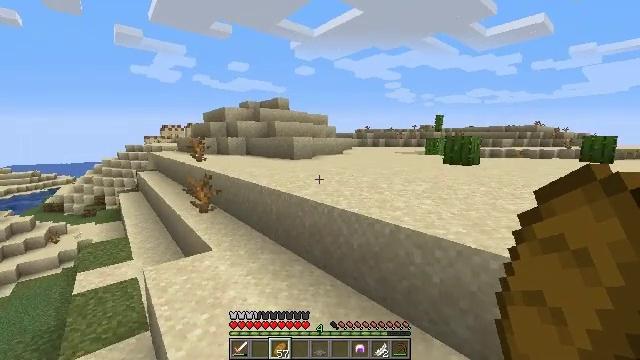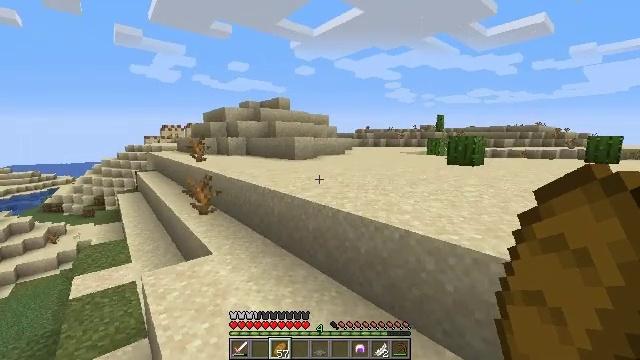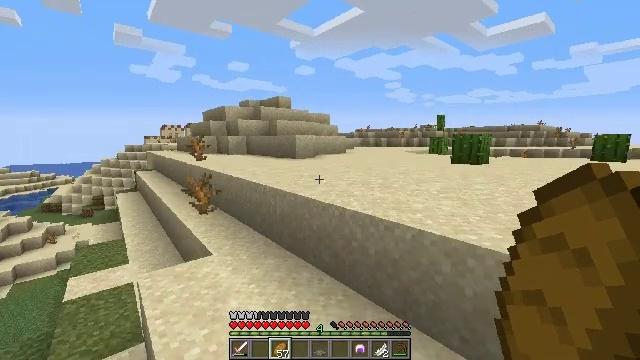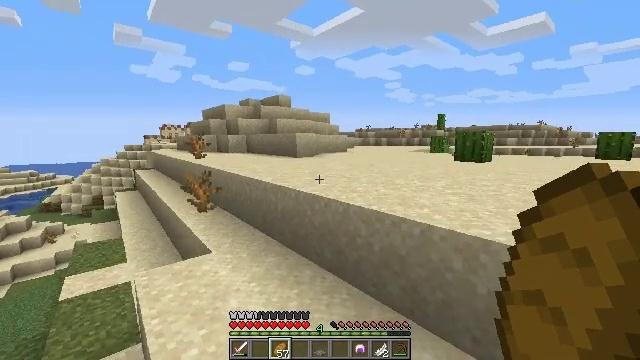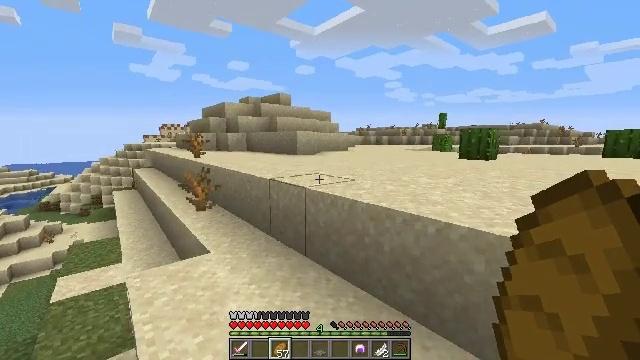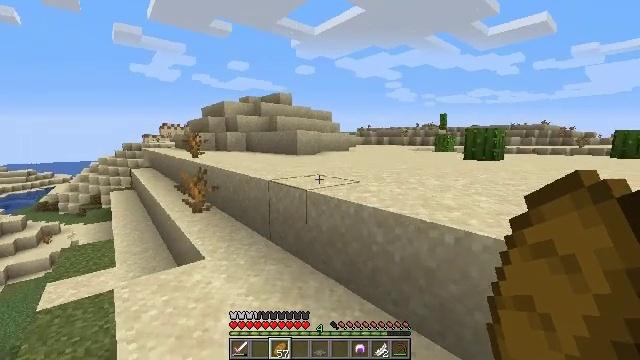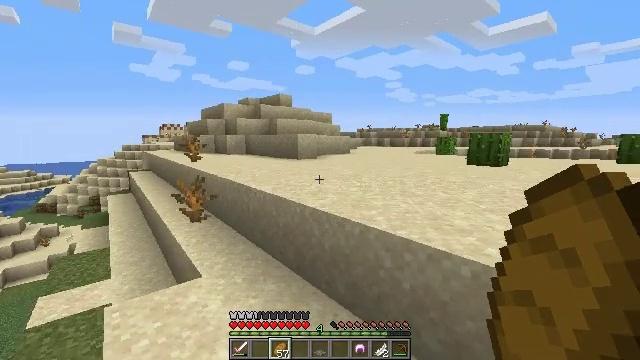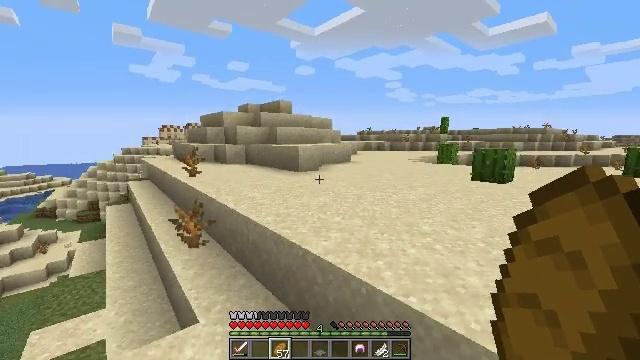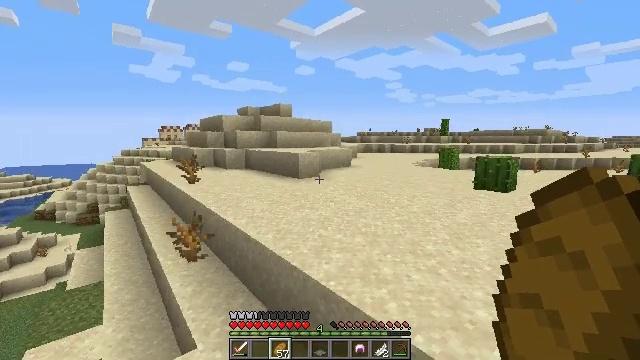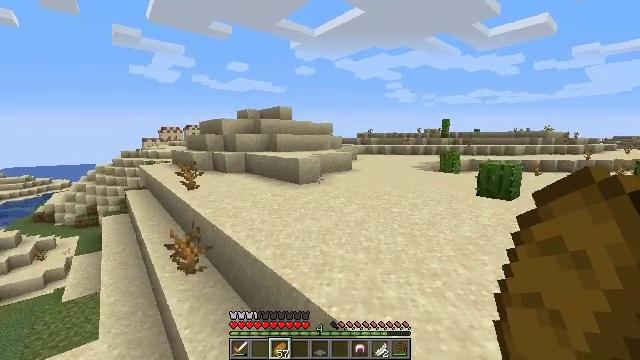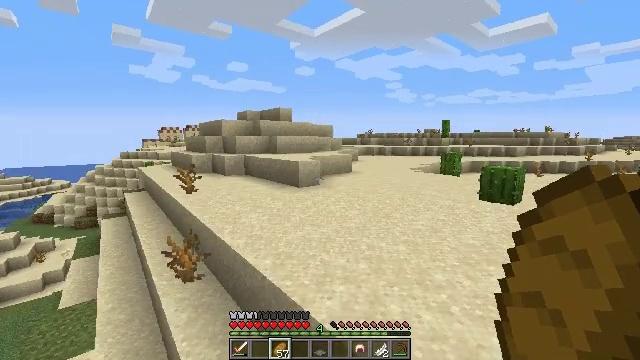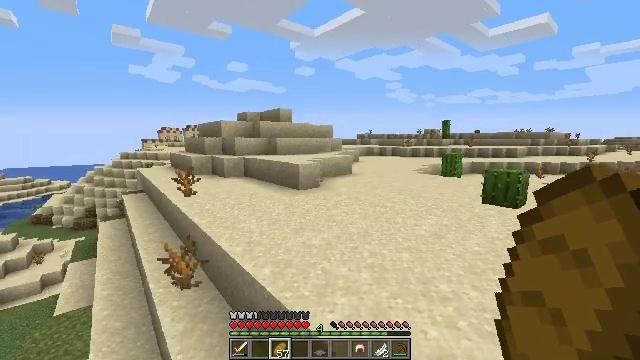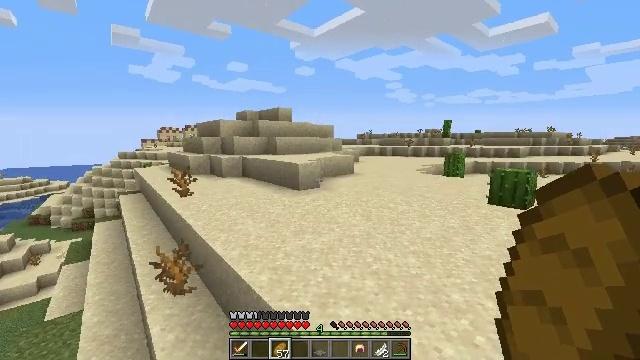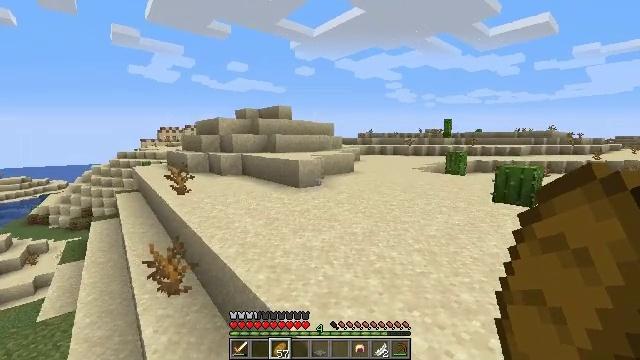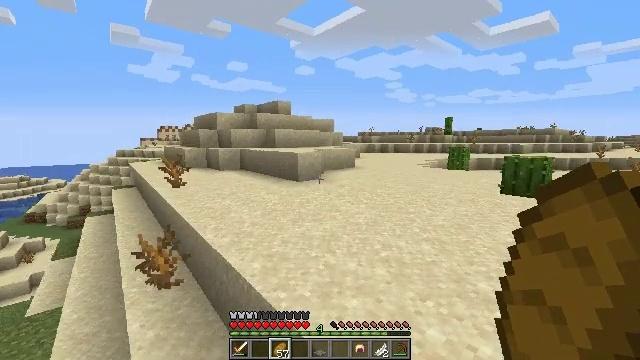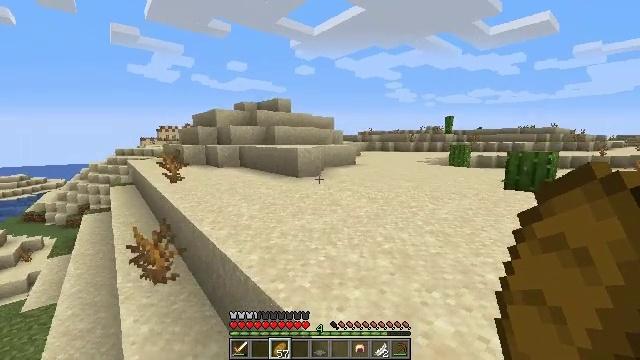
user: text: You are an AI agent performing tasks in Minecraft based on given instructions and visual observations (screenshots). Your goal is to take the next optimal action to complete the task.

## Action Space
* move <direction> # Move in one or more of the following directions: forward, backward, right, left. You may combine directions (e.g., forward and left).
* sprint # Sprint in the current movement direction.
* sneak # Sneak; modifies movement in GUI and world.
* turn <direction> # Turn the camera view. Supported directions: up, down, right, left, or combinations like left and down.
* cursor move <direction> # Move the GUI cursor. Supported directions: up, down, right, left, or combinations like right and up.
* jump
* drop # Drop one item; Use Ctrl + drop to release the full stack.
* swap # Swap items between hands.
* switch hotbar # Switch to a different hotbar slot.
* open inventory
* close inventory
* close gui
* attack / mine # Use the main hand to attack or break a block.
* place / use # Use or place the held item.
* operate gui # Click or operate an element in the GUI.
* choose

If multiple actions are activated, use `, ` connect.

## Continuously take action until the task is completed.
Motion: motion action
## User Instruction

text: Gather cactus by attacking it.
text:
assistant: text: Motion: move forward, jump
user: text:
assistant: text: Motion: move forward, jump
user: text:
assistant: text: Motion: move forward, jump
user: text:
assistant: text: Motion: move forward, jump
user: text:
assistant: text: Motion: move forward, jump
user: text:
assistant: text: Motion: move forward, jump
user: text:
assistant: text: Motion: move forward, jump
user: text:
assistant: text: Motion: move forward, jump
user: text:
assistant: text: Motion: move forward, jump
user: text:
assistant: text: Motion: move forward, jump
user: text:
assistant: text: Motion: move forward, jump
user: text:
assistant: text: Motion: move forward, jump
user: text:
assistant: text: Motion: move forward, jump
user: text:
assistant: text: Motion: move forward, jump
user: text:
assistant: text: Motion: move forward, jump
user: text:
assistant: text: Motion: move forward, jump
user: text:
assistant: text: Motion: move forward, jump
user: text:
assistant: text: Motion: move forward, jump
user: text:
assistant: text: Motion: move forward, jump
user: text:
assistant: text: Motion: move forward, jump
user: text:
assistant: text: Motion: move forward, jump
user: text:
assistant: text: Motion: move forward, jump
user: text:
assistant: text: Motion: move forward, jump
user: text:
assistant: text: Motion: move forward, jump
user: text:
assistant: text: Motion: move forward, jump
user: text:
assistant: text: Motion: move forward, jump
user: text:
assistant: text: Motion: move forward, jump
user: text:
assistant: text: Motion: move forward, jump
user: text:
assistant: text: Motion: move forward, jump
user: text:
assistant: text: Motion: move forward, jump